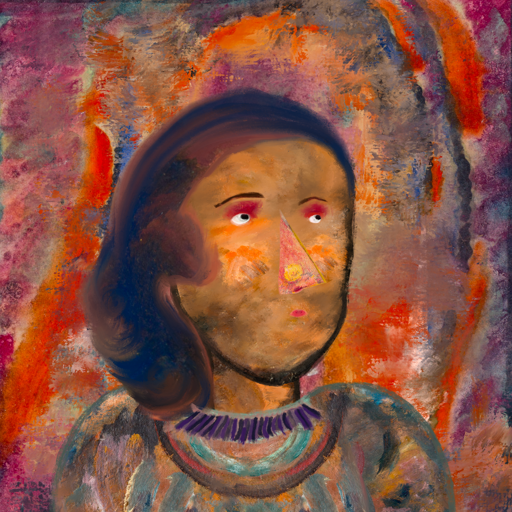
Background: Experience, Head And Neck Side: Gypsy_Queen, Face Side: Irani, Bust: Boggyland, Hair Side: Mother_And_Son_Son, Head Accessory: Blank, Second Necklace: Blank, Necklace: HillGirl, Baby: Blank